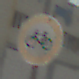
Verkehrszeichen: VerbotRadverkehr
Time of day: MorningAfternoon
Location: Outdoor (Suburban)
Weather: PartlyCloudy
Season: NotSpecified
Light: Natural